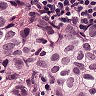
Metastatic tissue present: yes